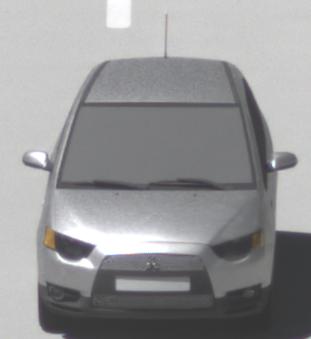
Make: Mitsubishi
Model: Colt 1.1
Detailed model: Colt (VI)
Model produced from: 2008/11
Model produced until: 2010/10
Doors: 3
Color: white
Road condition: dry road
Daytime: midday
Contrast: high contrast